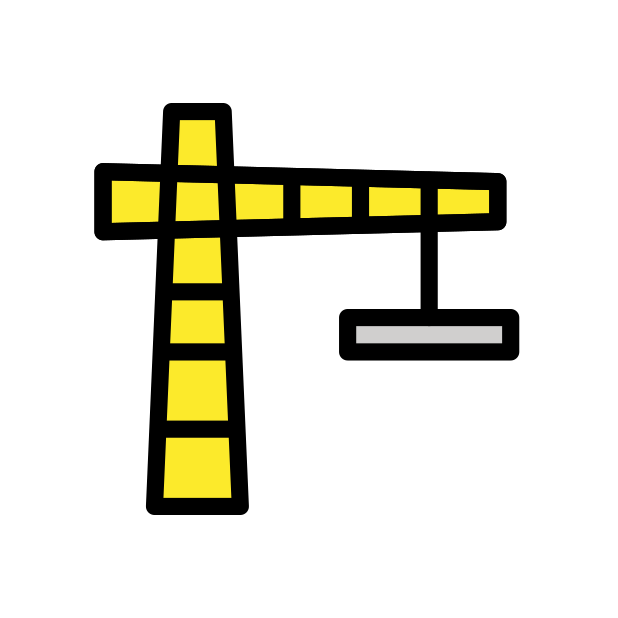
Emoji: 🏗
Name: building construction
Unicode: 0x1f3d7